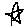
Label: star